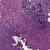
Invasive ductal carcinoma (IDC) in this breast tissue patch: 0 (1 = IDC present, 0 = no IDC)